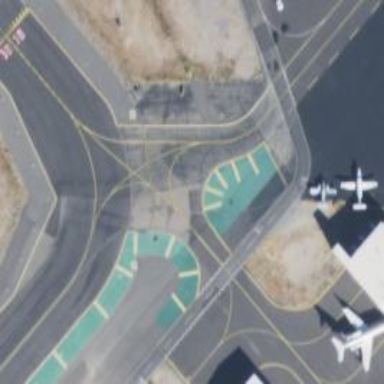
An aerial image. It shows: View of taxiway at the airport.